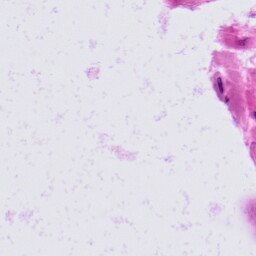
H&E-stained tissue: Prostate